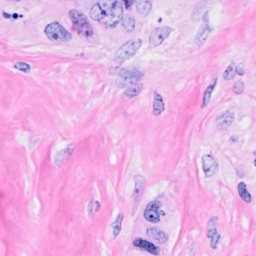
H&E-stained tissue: Breast